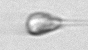
Label: Asterionellopsis_glacialis